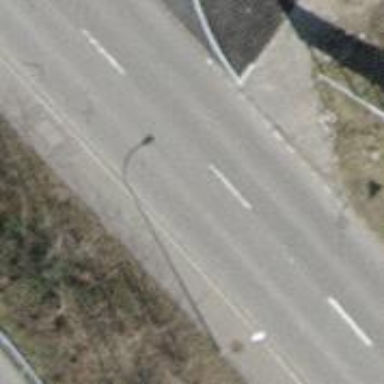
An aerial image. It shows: Secondary road with asphalt surface.